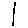
Label: line